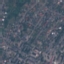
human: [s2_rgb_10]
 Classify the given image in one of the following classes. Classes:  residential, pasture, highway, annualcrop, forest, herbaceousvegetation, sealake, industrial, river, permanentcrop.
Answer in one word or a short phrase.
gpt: Residential